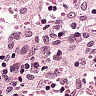
Metastatic tissue present: no